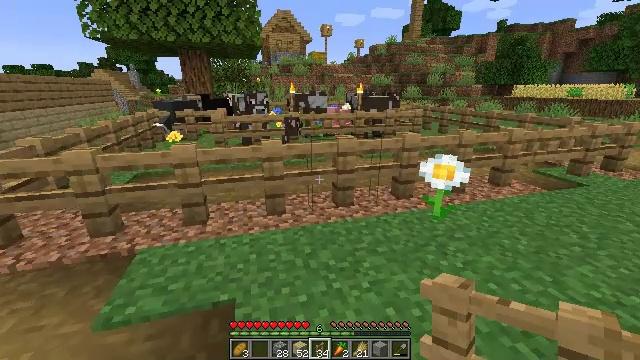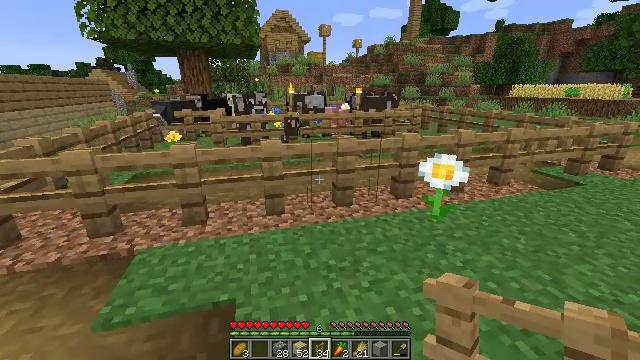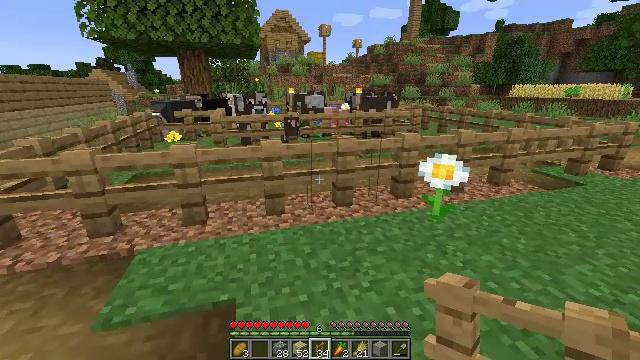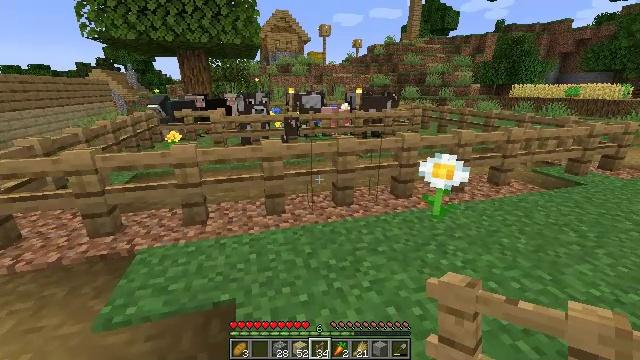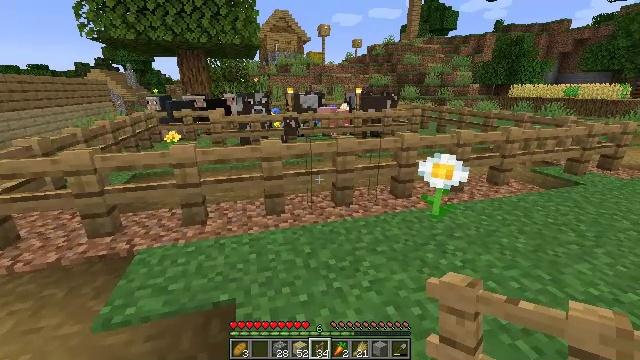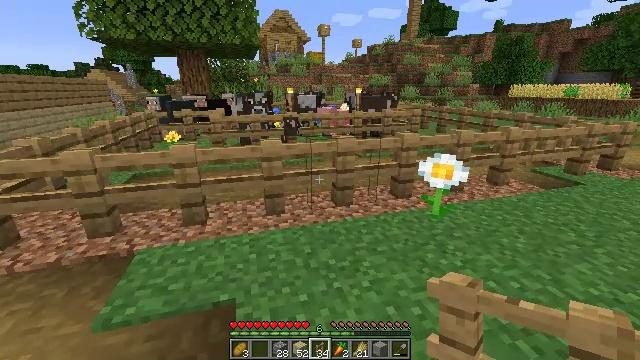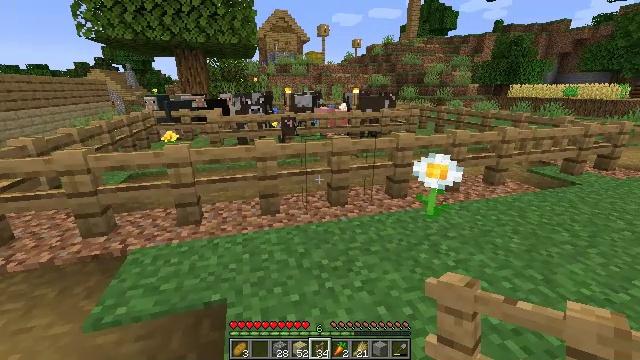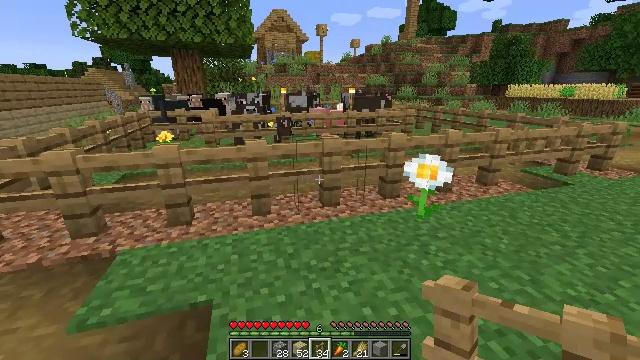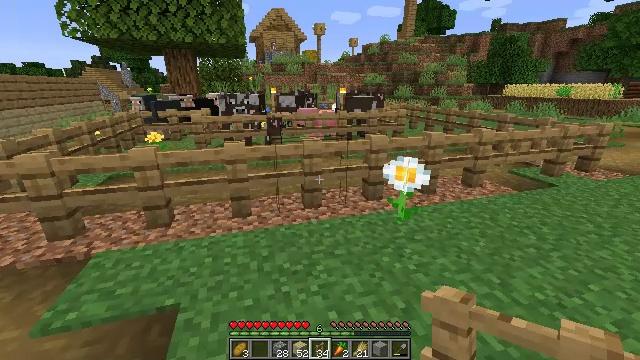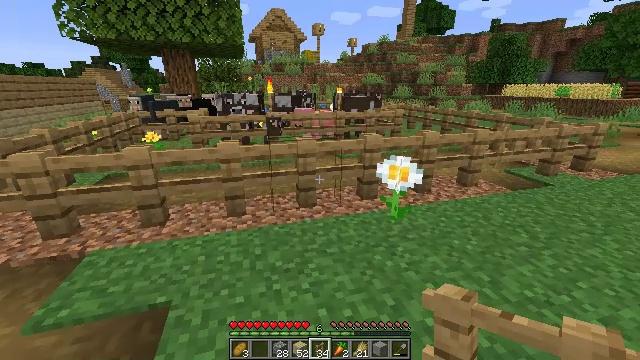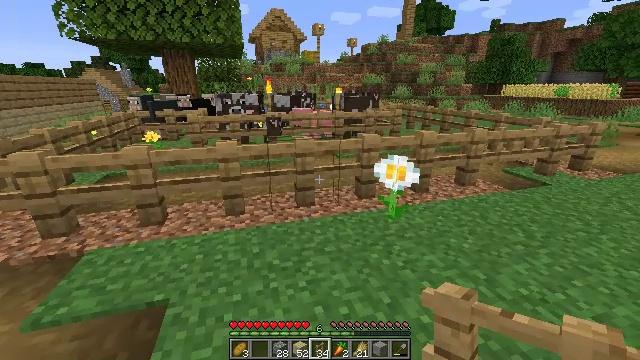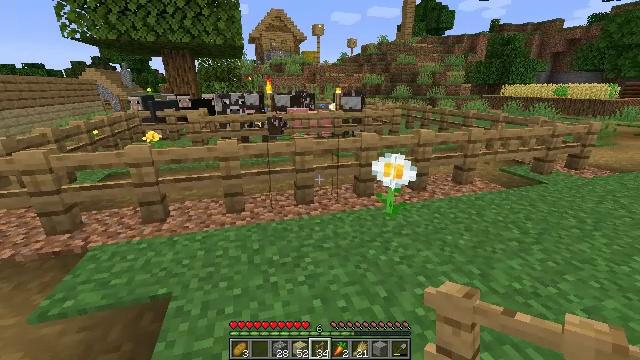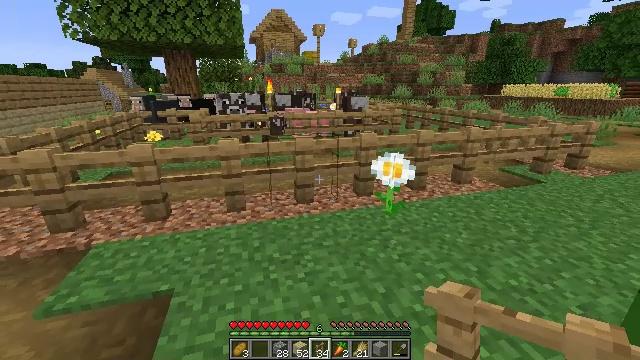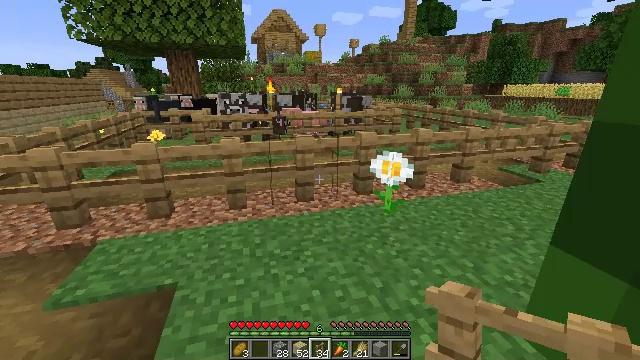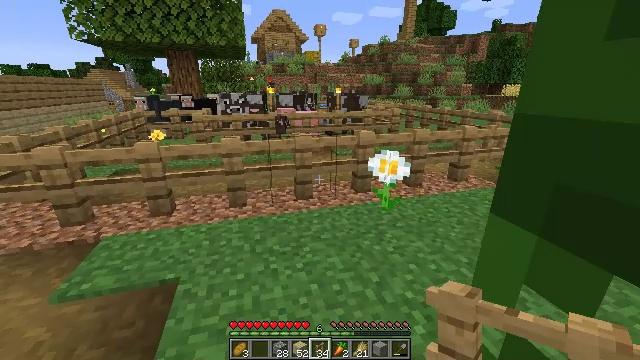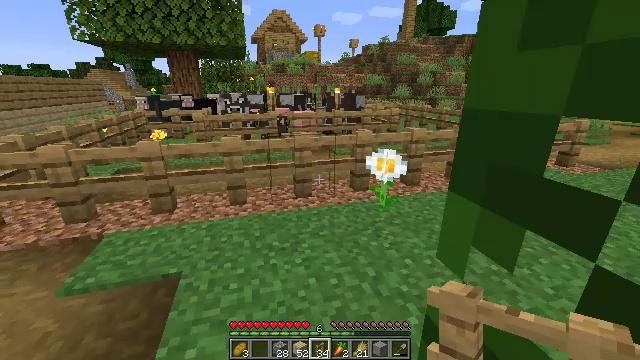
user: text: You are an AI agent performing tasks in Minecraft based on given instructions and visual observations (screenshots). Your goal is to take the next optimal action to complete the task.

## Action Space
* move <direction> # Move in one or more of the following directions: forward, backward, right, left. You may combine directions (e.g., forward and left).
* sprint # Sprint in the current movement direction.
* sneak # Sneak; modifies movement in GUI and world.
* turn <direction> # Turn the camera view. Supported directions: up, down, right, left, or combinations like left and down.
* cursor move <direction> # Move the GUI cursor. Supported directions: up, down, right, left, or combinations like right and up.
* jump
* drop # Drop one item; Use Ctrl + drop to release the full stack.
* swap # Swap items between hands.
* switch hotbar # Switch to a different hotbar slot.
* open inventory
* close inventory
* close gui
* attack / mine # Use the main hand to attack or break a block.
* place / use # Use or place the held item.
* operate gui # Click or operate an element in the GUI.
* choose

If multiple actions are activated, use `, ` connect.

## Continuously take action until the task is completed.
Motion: motion action
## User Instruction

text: Gather the oak fence pieces.
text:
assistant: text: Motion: no_op
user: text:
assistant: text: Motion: no_op
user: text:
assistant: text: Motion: no_op
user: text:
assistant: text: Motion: no_op
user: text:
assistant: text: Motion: no_op
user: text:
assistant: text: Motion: move right
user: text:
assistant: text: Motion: move right
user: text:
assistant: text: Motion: move right
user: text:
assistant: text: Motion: move right
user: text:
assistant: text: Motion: move right
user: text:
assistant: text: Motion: move right
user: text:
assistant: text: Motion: move right
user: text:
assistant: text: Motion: move right
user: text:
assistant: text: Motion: move right
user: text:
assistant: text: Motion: move right
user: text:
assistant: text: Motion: move right
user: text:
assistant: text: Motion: move right
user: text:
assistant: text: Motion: move right
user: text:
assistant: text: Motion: move right
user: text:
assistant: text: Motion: no_op
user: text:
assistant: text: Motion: move forward
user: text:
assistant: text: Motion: move forward
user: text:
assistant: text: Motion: move forward
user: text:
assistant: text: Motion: move forward
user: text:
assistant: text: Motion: move forward
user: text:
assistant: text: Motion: move forward
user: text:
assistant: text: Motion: move forward
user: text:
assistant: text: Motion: move forward
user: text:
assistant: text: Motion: move forward, turn right and up
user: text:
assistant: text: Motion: move forward, turn right